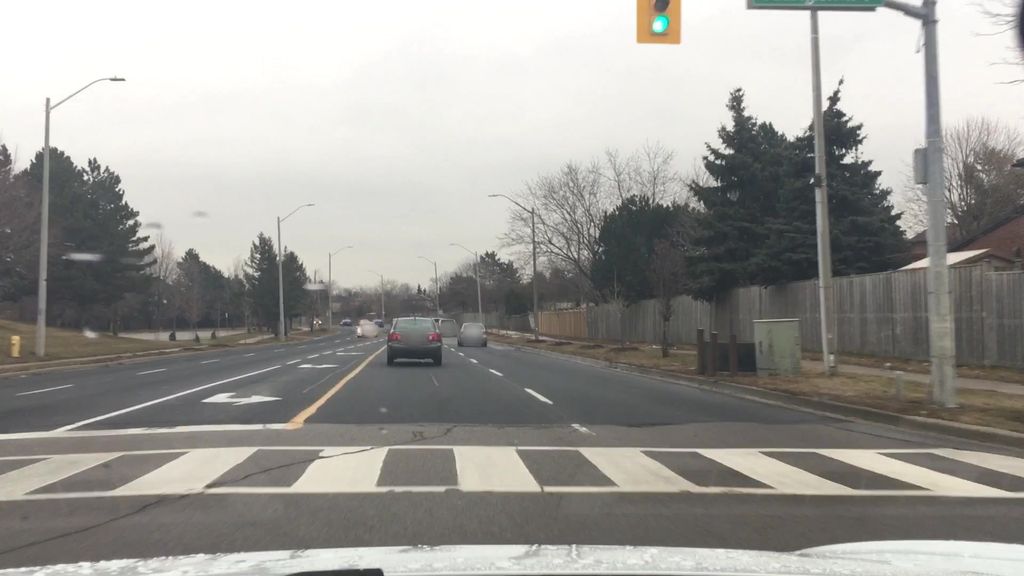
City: toronto